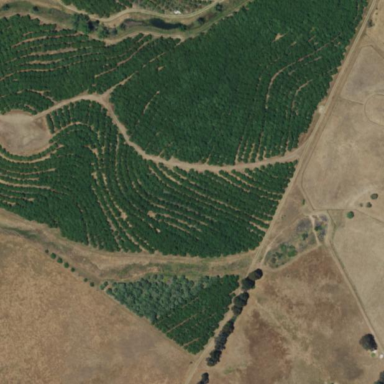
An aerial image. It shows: Orchard.